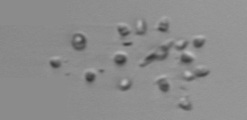
Label: Parvicorbicula_socialis